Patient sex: M
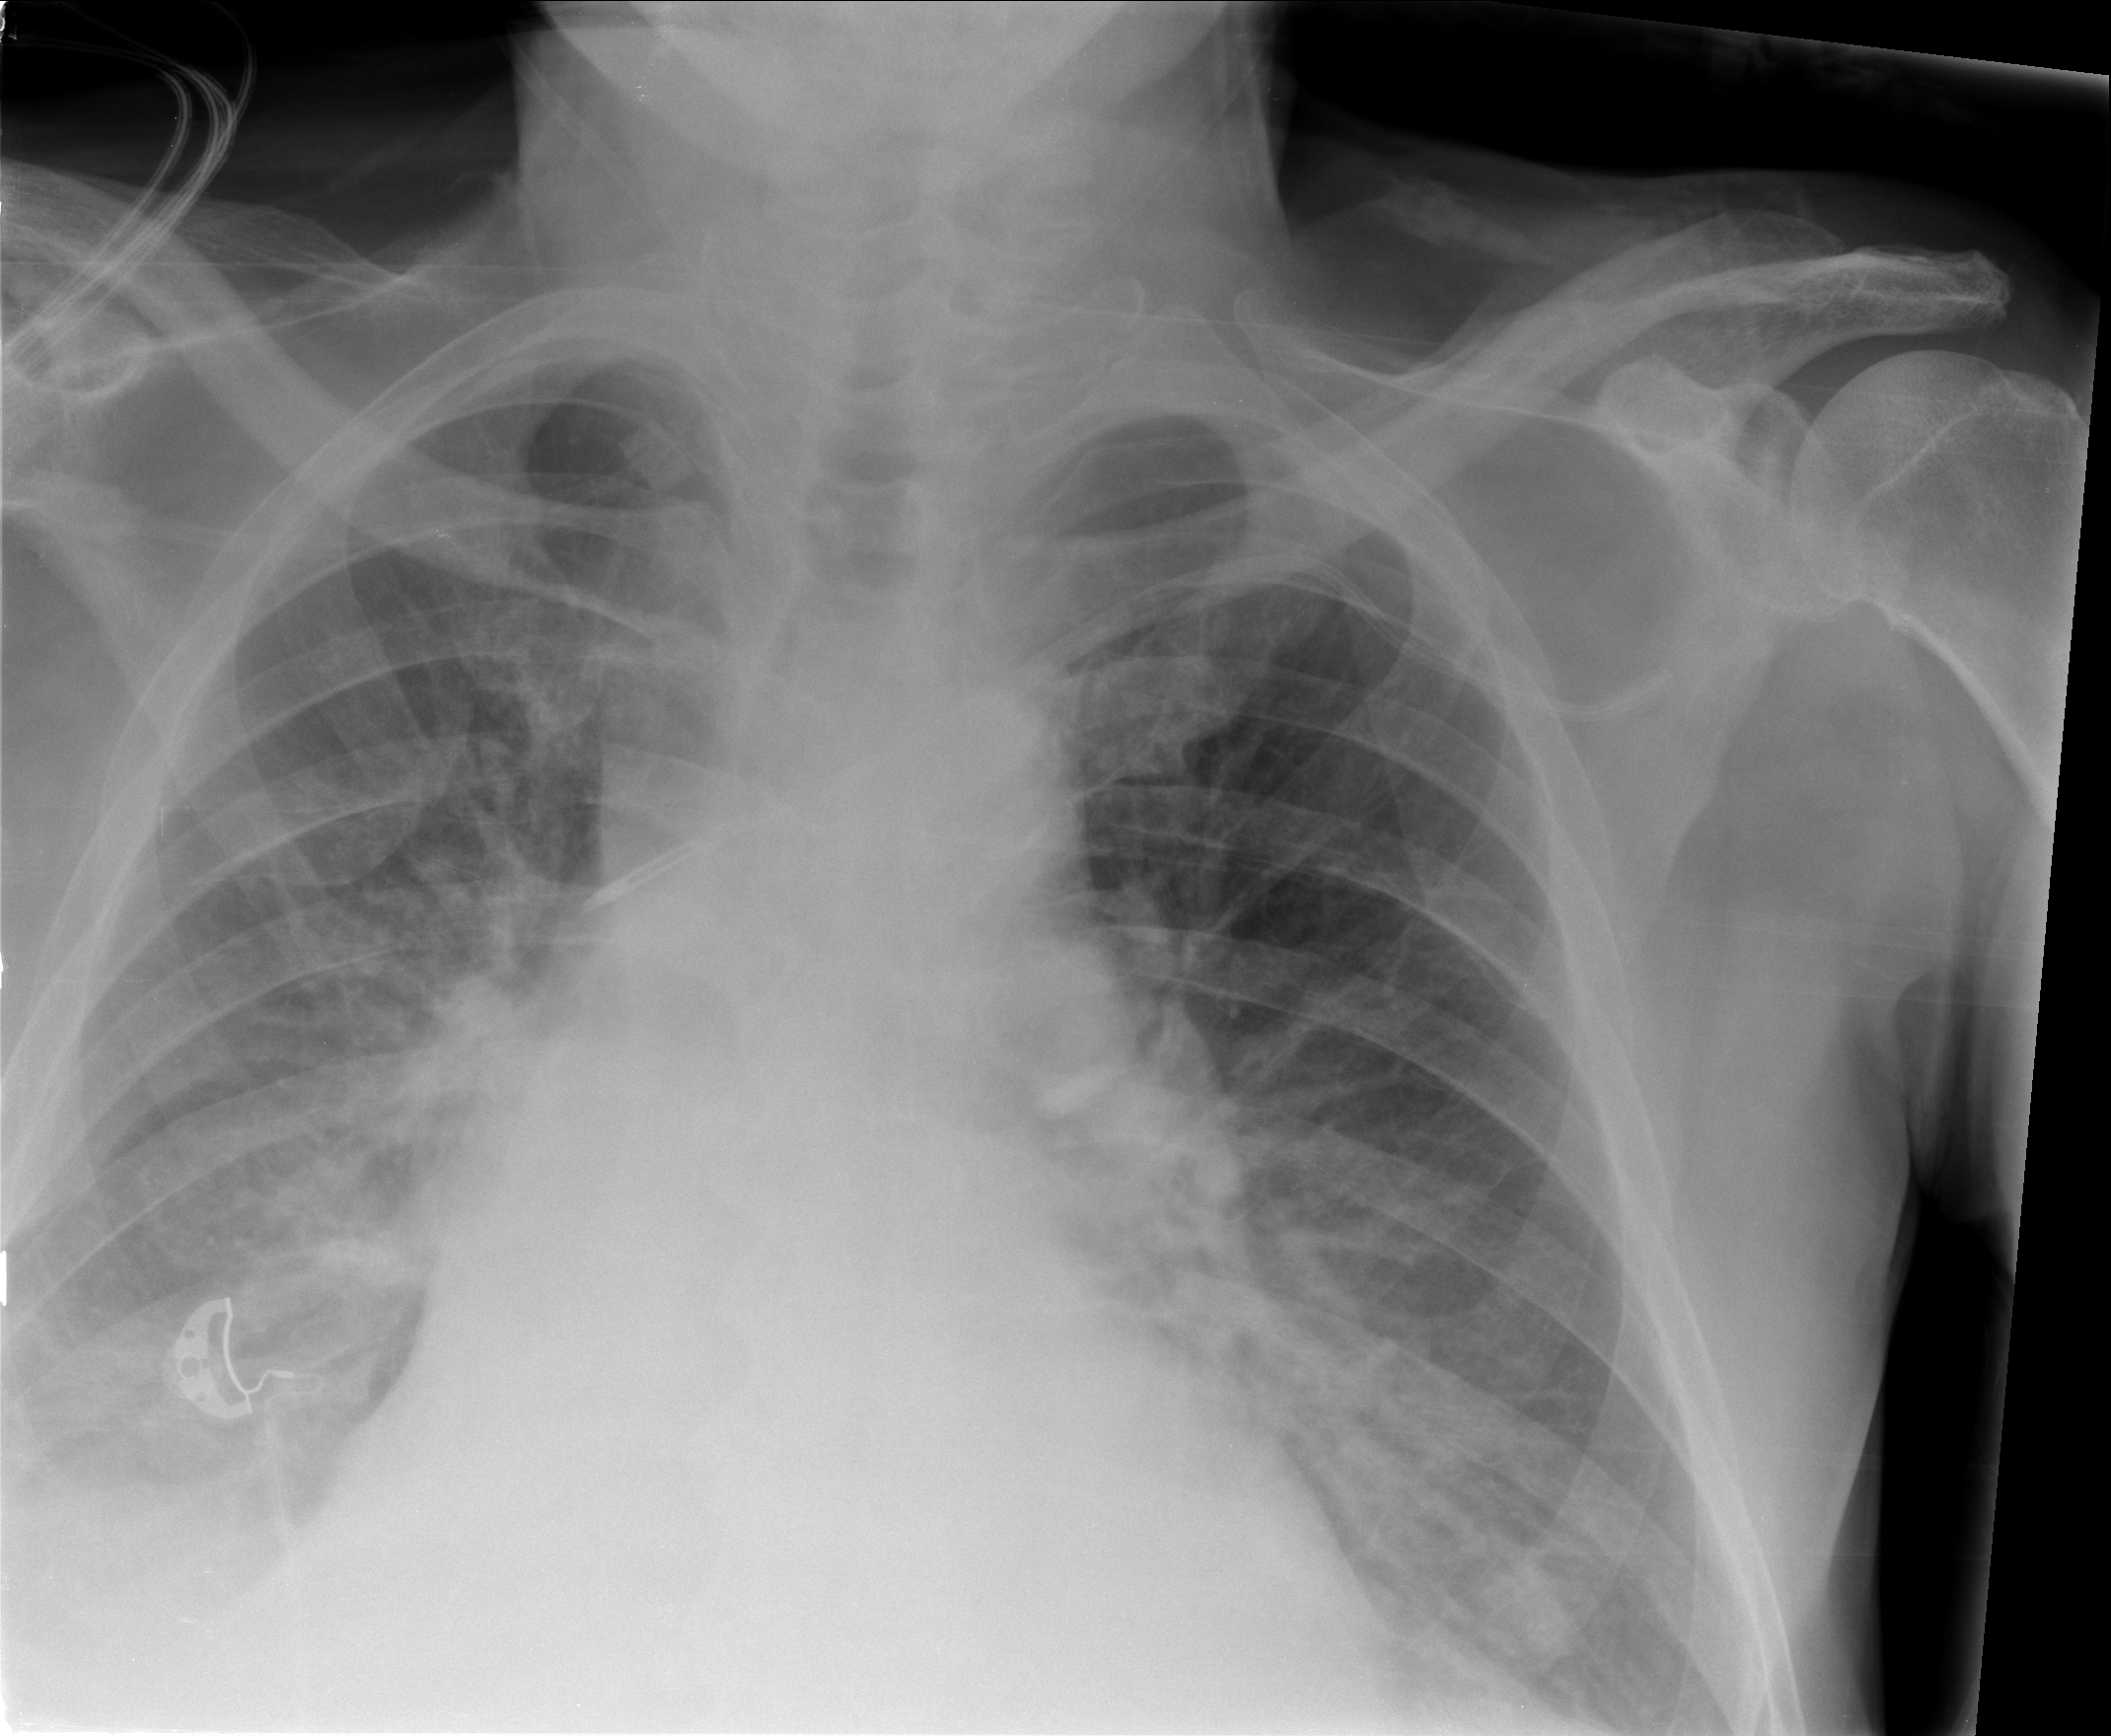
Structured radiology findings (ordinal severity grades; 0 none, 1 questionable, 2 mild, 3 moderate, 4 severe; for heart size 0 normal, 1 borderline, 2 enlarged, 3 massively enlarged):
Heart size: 2
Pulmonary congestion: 2
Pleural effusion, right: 2
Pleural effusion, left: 2
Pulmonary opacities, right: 0
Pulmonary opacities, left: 0
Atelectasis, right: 2
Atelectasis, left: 2